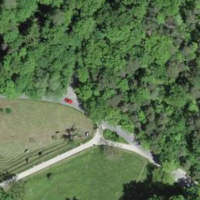
EUNIS habitat code: 41
Species observed at this site:
Campanula rapunculoides
Campanula trachelium
Primula veris
Campanula rotundifolia